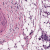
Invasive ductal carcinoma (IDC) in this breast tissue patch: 1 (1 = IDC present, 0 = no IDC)